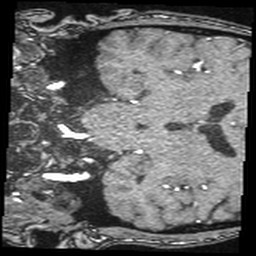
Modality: angio
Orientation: coronal
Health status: ill
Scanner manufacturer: siemens
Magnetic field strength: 1.5 T
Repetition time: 0.026 s
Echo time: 0.007 s